Question: I'm trying to create a tab-bar like the one shown in the image below ( i.e. a tab-bar with some images on the left ) .

The white part are two images while the black part are the tab-labels
Can anyone guide me in doing the same ?
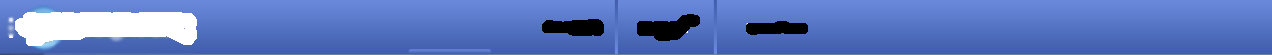
Answer: I managed to get a workaround without using action bar . Just some XML code tweaking , and I was good to go . Here's what I did :
'''
<TabHost xmlns:android="http://schemas.android.com/apk/res/android"
android:id="@android:id/tabhost"
android:layout_width="fill_parent"
android:layout_height="fill_parent">
<RelativeLayout
android:layout_width="fill_parent"
android:layout_height="fill_parent"
android:orientation="vertical"
>
<RelativeLayout
android:id="@+id/linear"
android:layout_width="fill_parent"
android:layout_height="wrap_content"
android:background="@drawable/tab_bg" >
<LinearLayout
android:orientation="horizontal"
android:layout_width="wrap_content"
android:layout_height="wrap_content">
<ImageView
android:layout_width="wrap_content"
android:layout_height="wrap_content"
android:background="@drawable/options"
android:layout_gravity="center"
android:layout_marginLeft="10dp"/>
<ImageView
android:layout_width="wrap_content"
android:layout_height="wrap_content"
android:background="@drawable/img"
android:layout_marginLeft="10dp"/>
</LinearLayout>
<TabWidget
android:id="@android:id/tabs"
android:layout_width="300dp"
android:layout_height="wrap_content"
android:layout_alignParentRight="true"/>
</RelativeLayout>
<FrameLayout
android:id="@android:id/tabcontent"
android:layout_width="fill_parent"
android:layout_height="fill_parent"
android:layout_alignLeft="@+id/linear"
android:layout_below="@+id/linear">
</FrameLayout>
</RelativeLayout>
</TabHost>
'''